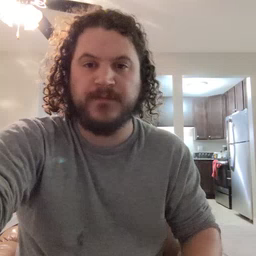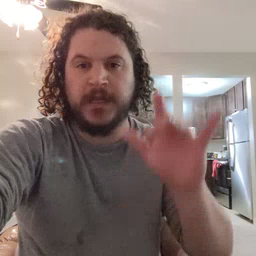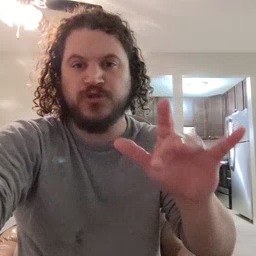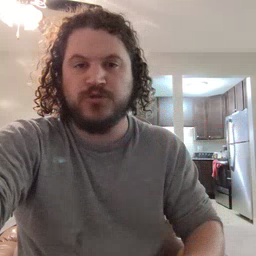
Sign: touch